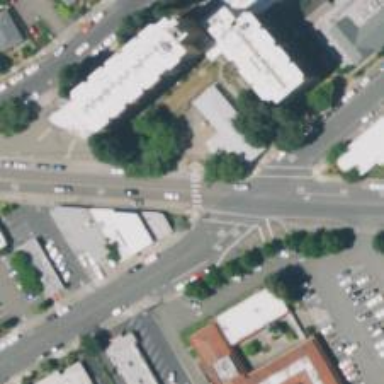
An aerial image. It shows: Marked road crossing.